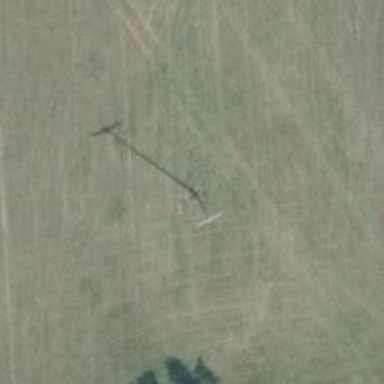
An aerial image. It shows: Power pole.